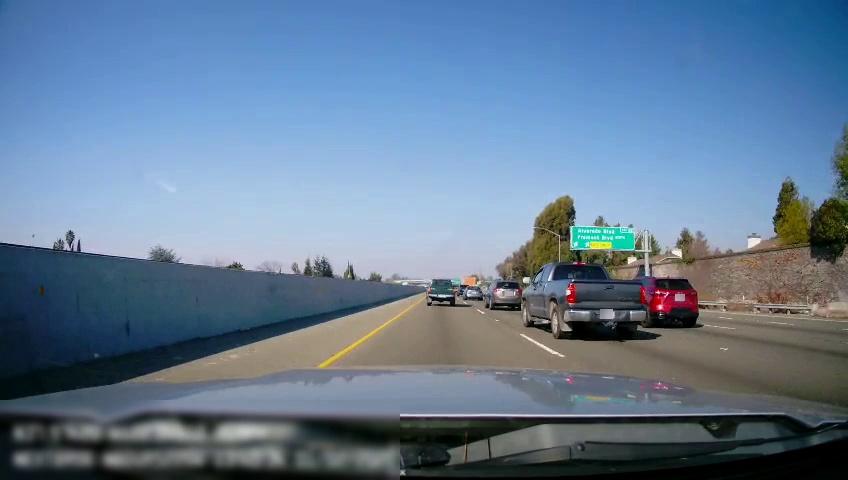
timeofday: Day
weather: Sunny
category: Drivable Space
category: Vehicles | Truck
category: Vehicles | SUV
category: Vehicles | Car
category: Vehicles | SUV
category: Vehicles | Truck
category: Vehicles | SUV
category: Lanes | Alternate Lane
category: Lanes | Current Lane
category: Lanes | Alternate Lane
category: Lanes | Alternate Lane
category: Lanes | Alternate Lane
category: Traffic | Signs